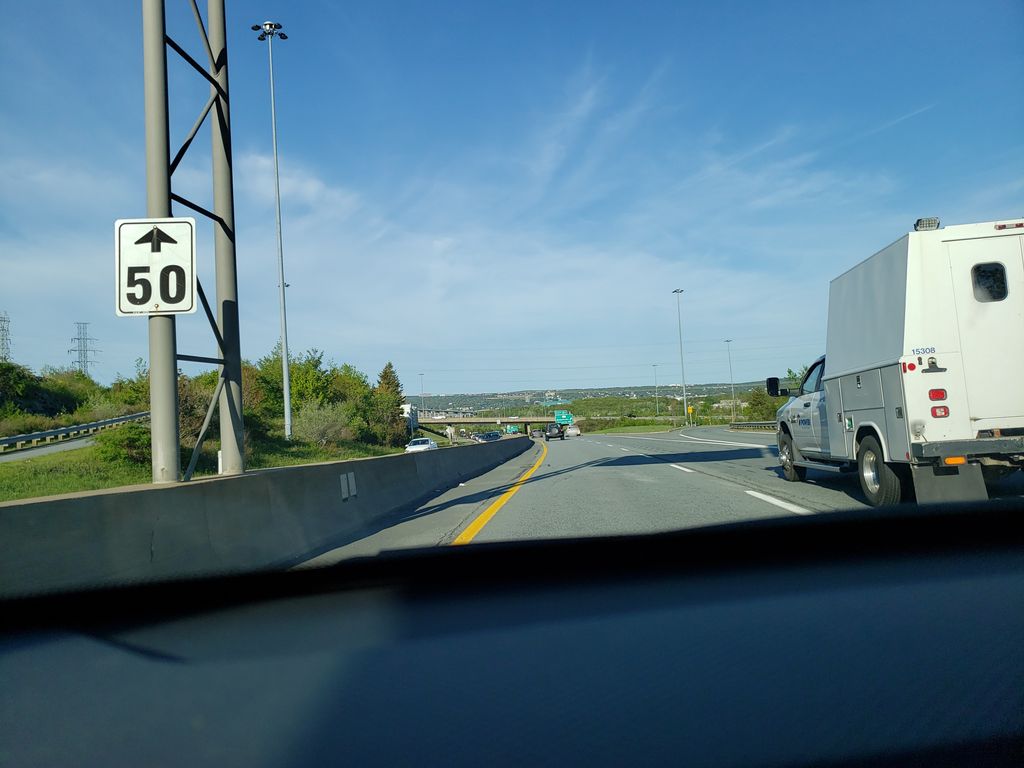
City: halifax